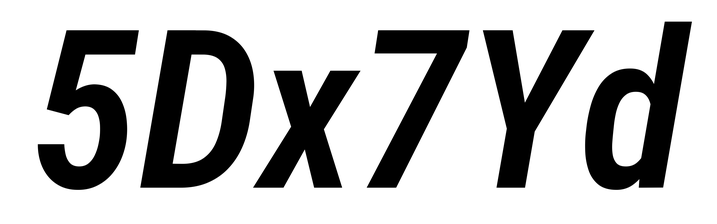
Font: Roboto-Italic_Condensed_SemiBold_Italic